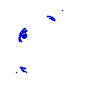
Particle: proton